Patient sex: M
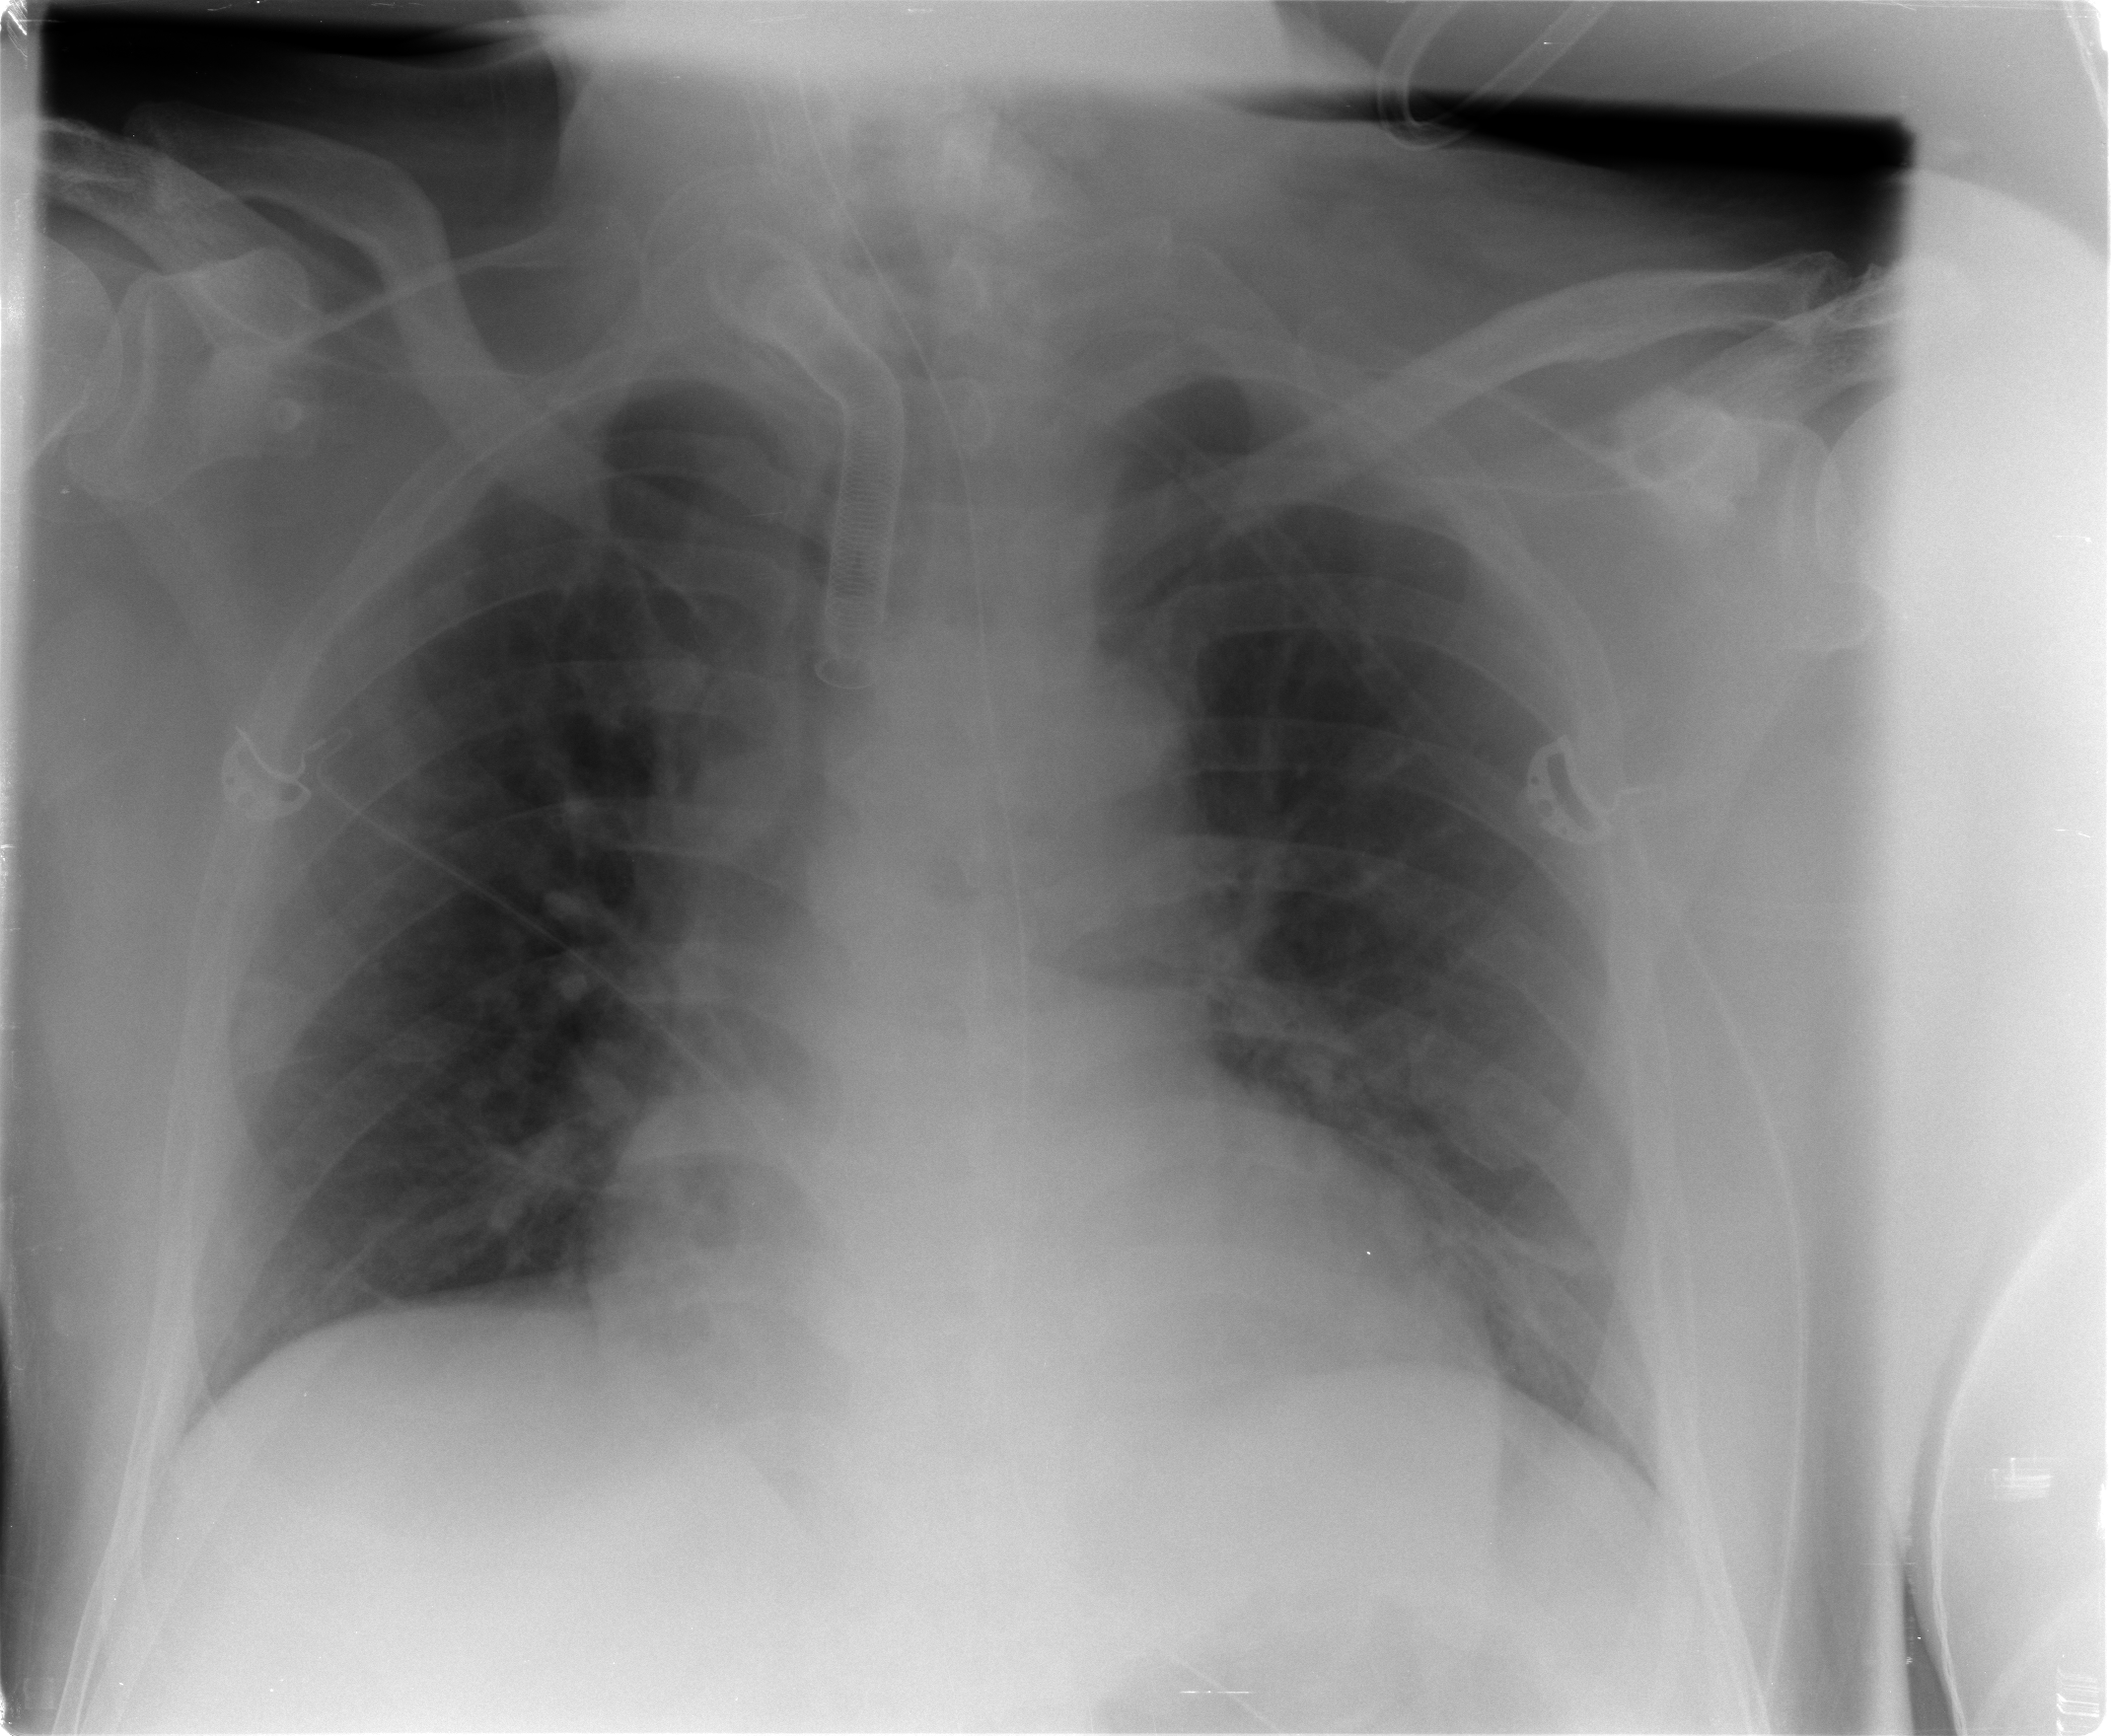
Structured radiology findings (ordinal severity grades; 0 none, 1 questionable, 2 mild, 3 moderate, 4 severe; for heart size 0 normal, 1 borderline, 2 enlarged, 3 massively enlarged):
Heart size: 2
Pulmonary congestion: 2
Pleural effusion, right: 0
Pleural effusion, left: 2
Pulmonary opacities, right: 0
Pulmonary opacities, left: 0
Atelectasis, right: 2
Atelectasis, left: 2